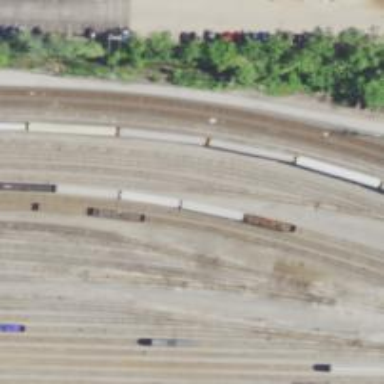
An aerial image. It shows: Railway yard in service.